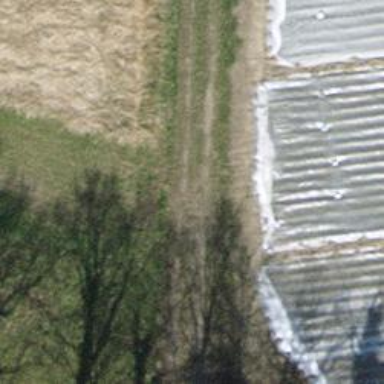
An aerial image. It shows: Grassy track with grade3 tracktype.